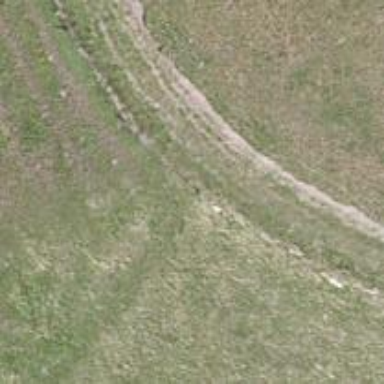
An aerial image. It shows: Track with very rough surface.